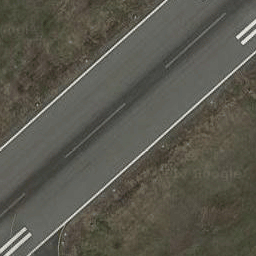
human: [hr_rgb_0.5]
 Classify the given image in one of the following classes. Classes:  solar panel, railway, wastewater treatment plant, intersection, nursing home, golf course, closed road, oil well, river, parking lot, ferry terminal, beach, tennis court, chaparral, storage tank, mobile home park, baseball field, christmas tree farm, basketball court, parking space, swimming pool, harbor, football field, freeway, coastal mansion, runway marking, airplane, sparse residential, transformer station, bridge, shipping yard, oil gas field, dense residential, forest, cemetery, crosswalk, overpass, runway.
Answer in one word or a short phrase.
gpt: runway